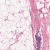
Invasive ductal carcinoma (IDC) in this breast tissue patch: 0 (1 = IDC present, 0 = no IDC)